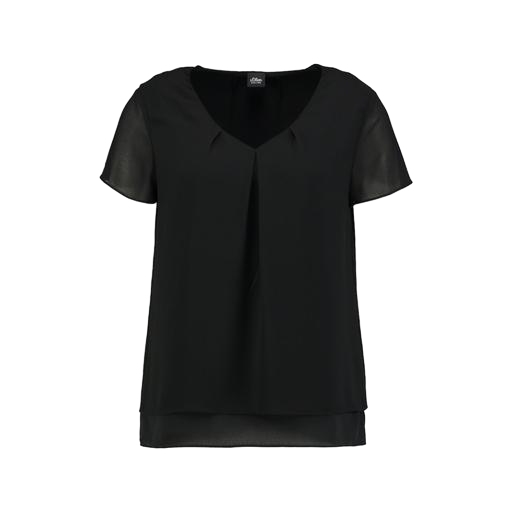
short-sleeve top only macy, black pleated insert t-shirt, black v-neck top only macy, white background